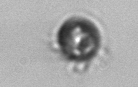
Label: Ciliophora